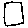
Label: square